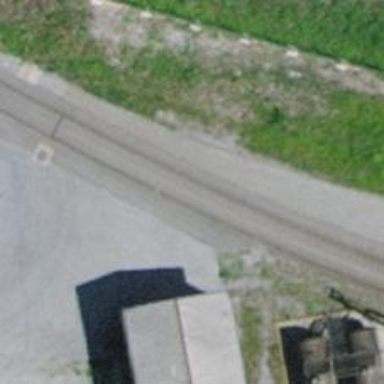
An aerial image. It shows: Single-track railway spur.